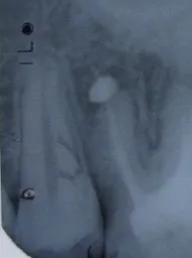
Periodontal space with periapical radiolucency at mesial and disto-vestibular root circumscribing apex -tooth 2.6.
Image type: radiology (x_ray)